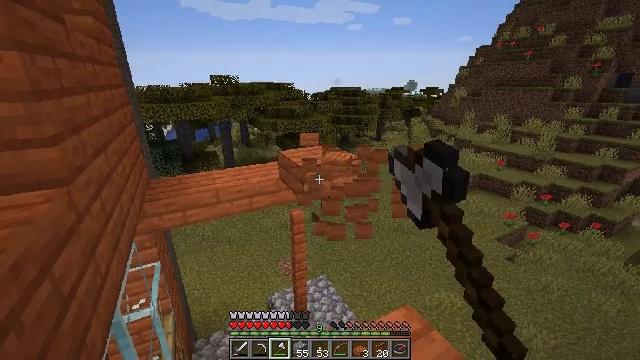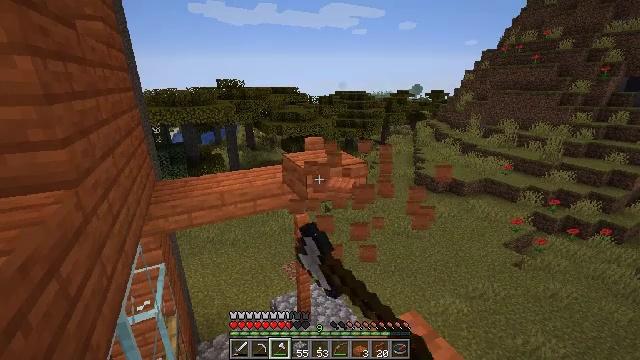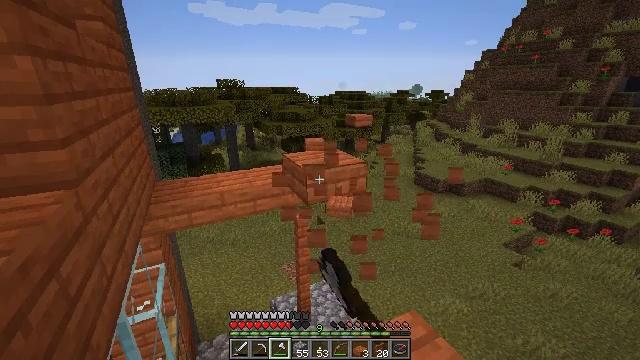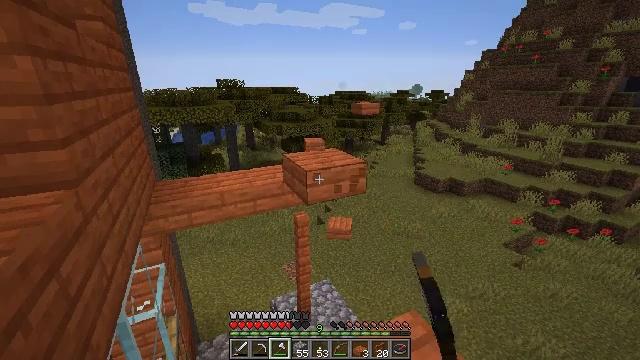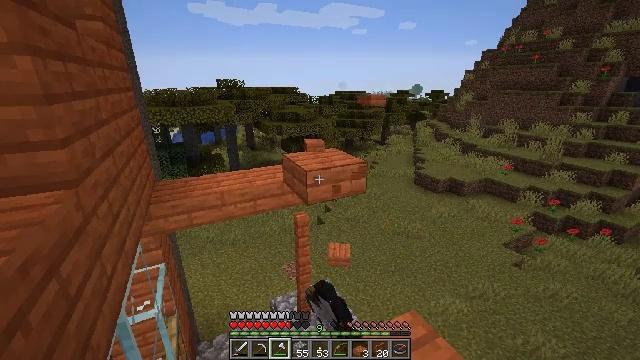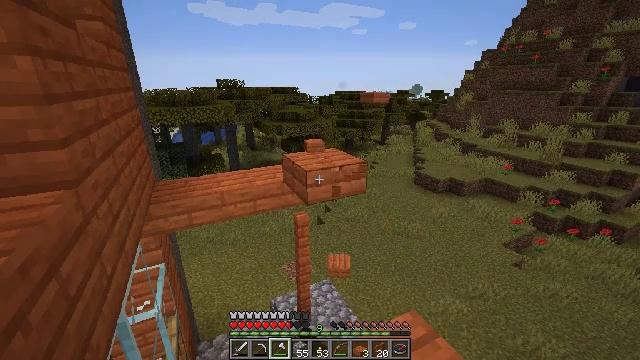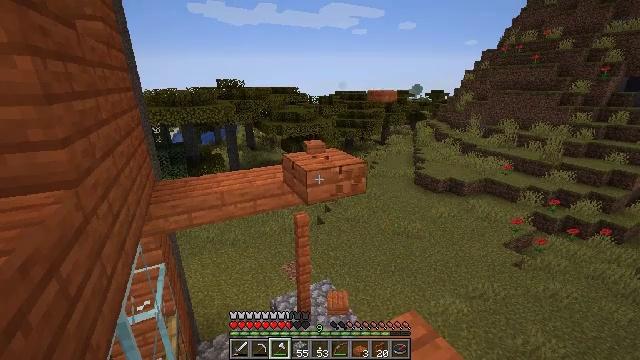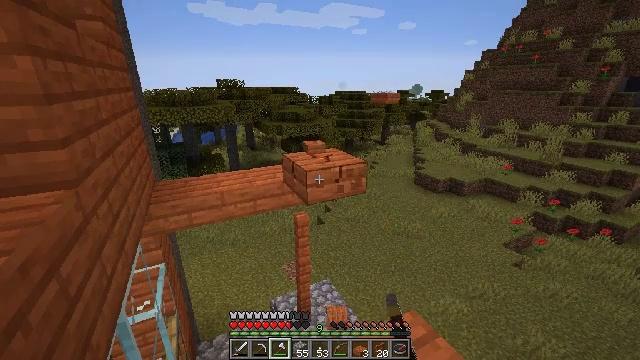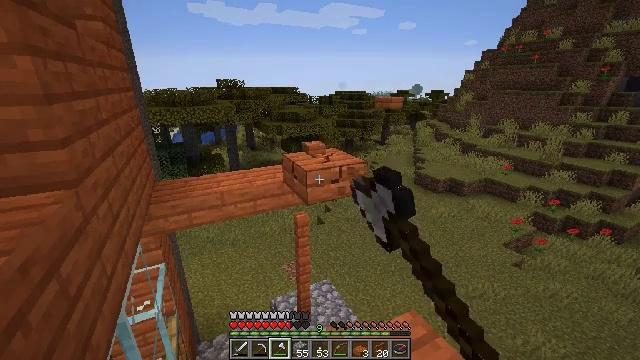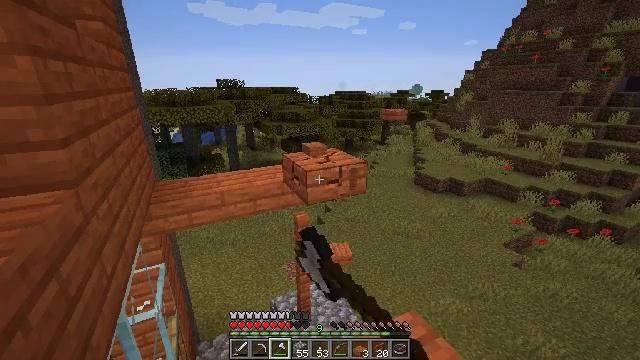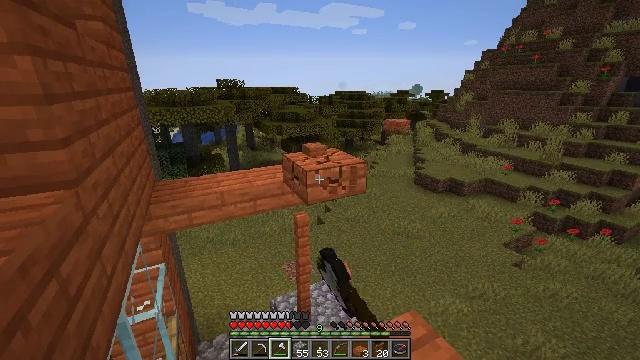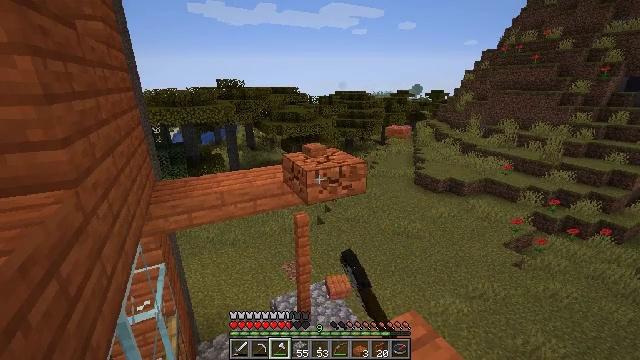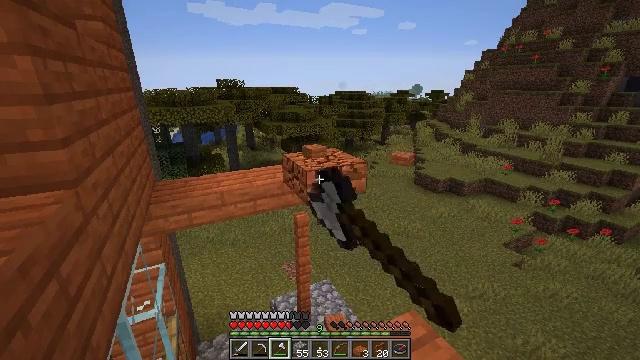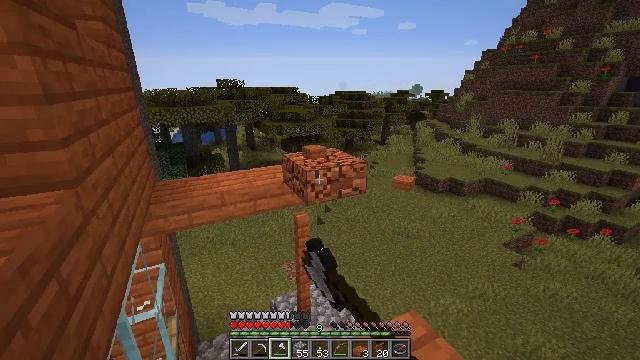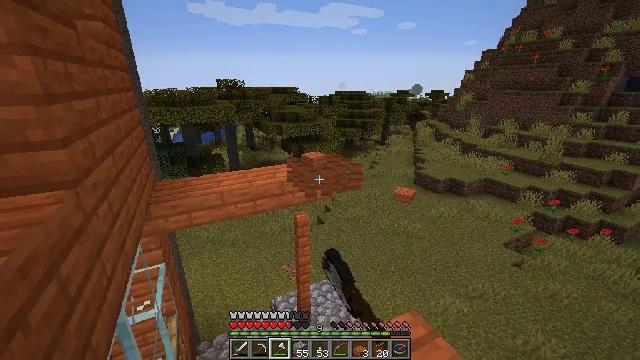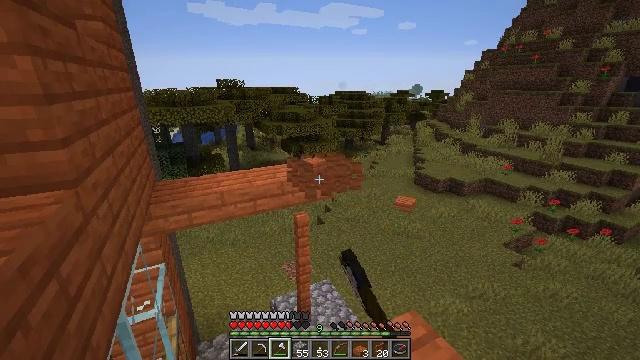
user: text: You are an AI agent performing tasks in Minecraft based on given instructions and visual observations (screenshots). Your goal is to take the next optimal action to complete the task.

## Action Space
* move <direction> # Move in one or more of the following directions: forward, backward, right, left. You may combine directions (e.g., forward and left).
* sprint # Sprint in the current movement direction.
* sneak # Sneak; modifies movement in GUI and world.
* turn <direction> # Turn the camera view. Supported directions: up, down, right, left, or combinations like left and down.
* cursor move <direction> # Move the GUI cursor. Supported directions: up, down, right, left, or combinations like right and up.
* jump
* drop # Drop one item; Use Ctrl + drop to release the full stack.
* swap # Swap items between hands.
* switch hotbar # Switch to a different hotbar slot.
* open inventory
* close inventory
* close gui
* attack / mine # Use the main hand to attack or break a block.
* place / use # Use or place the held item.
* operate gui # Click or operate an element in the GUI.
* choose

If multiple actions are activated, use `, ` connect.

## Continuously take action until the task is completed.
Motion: motion action
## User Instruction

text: Remove the acacia slab from the structure.
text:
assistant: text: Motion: turn left, attack / mine
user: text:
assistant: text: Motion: attack / mine
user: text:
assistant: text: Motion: attack / mine
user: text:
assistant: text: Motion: attack / mine
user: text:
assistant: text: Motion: attack / mine
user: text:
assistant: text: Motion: attack / mine
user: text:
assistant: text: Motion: attack / mine
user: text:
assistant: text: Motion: attack / mine
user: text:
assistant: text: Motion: attack / mine
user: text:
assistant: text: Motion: attack / mine
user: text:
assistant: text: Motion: attack / mine
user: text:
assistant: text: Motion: attack / mine
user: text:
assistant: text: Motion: attack / mine
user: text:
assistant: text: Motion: attack / mine
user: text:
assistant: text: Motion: attack / mine
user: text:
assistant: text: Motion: attack / mine
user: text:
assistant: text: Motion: attack / mine
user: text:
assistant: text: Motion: attack / mine
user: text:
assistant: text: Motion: attack / mine